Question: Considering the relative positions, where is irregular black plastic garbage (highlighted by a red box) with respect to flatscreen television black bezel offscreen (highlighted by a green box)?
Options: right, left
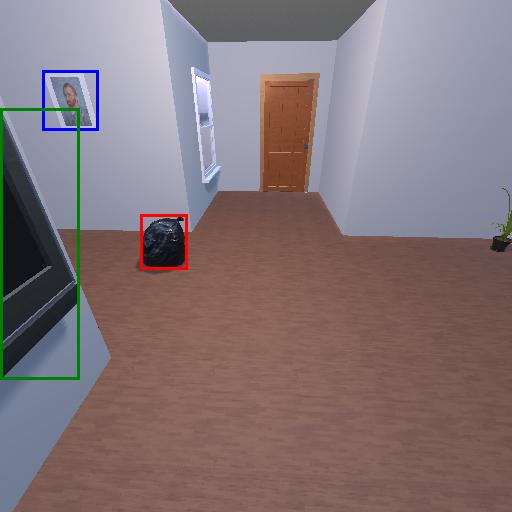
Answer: right